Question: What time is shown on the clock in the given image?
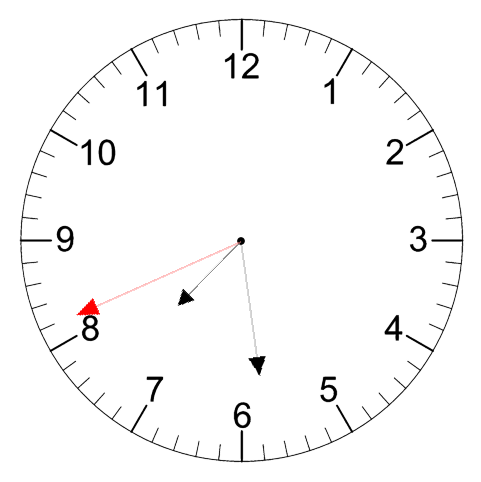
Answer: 07:28:41